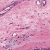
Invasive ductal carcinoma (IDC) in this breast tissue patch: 0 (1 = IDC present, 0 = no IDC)